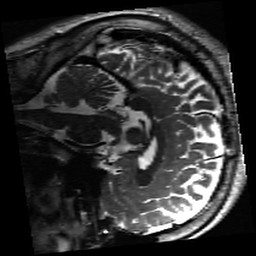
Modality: inplaneT2
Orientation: sagittal